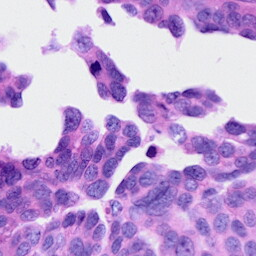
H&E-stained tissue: Ovarian